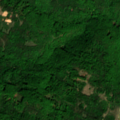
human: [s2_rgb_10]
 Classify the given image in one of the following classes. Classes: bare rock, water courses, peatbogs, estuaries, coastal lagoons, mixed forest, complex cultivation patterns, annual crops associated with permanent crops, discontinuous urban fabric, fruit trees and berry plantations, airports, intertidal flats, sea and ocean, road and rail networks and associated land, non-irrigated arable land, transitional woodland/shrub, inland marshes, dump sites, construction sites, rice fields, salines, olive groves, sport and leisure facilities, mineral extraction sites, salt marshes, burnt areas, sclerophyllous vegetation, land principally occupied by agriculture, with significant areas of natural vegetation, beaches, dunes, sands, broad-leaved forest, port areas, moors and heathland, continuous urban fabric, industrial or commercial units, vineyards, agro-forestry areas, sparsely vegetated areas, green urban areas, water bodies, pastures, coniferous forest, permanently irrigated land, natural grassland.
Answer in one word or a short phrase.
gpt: land principally occupied by agriculture, with significant areas of natural vegetation, broad-leaved forest, transitional woodland/shrub